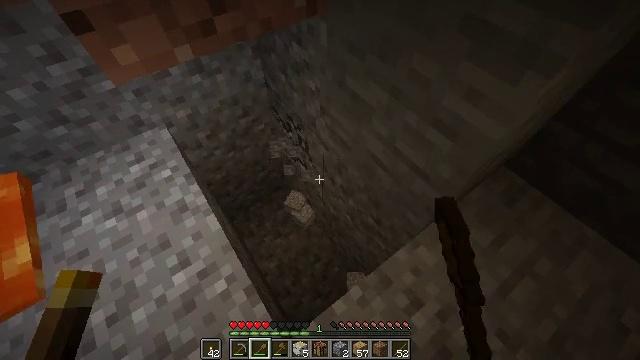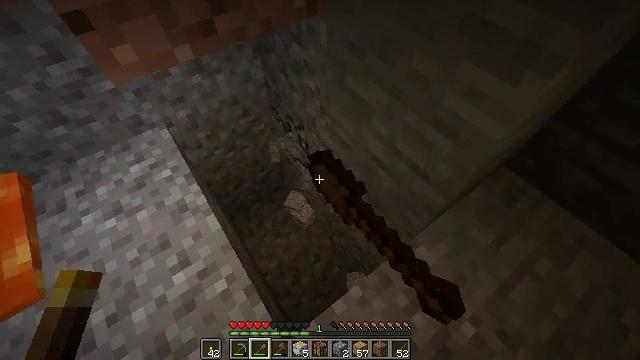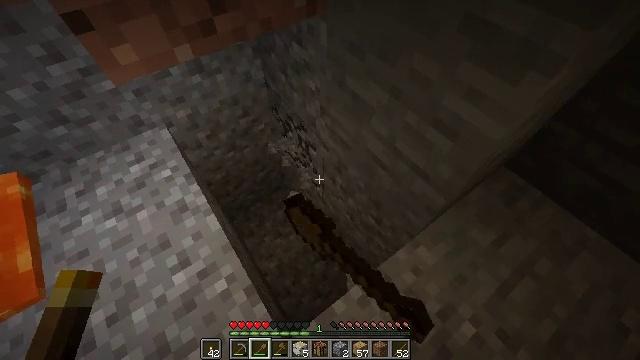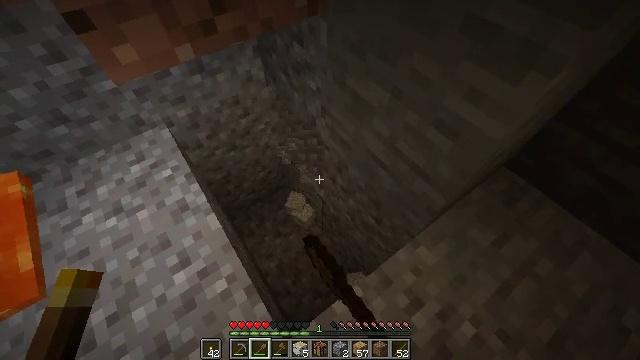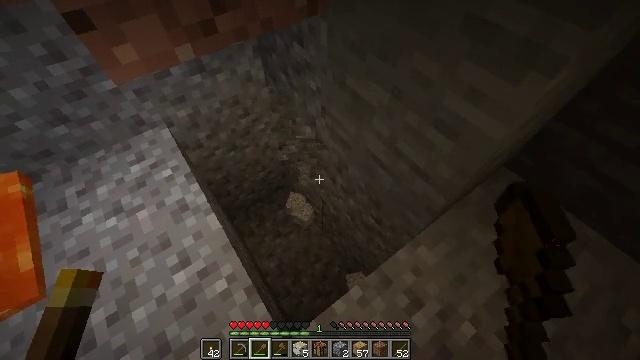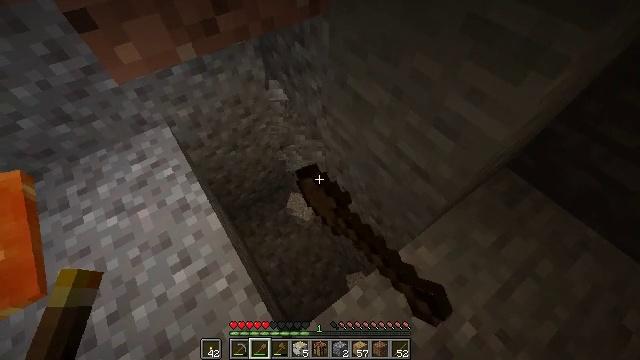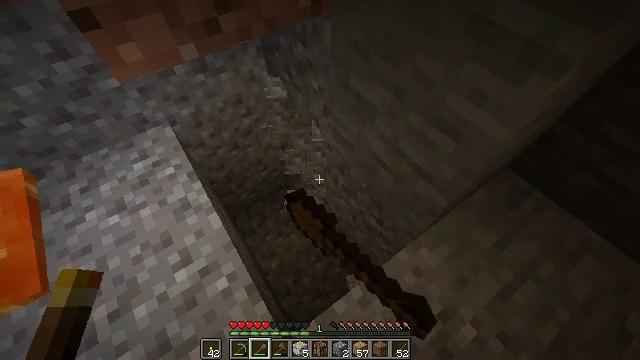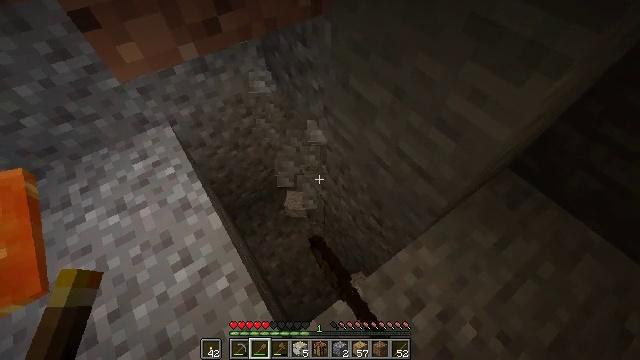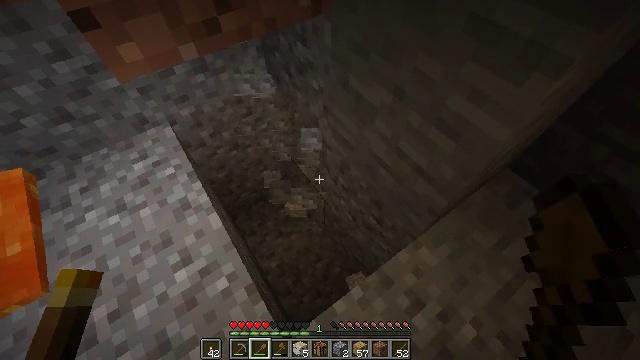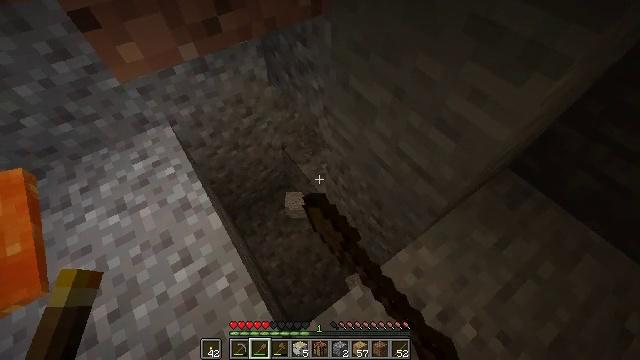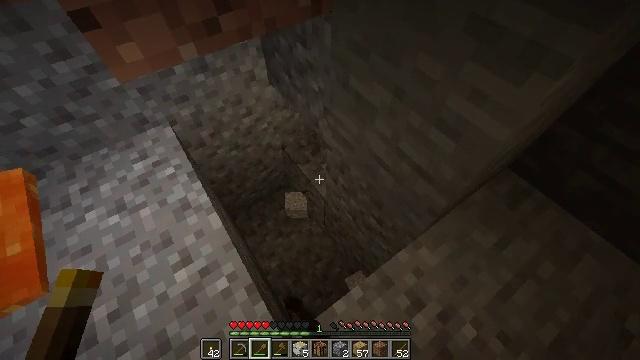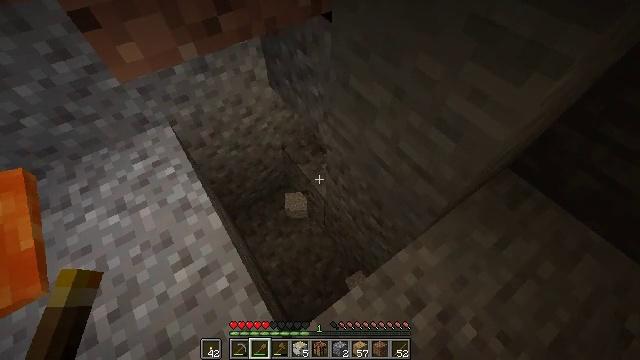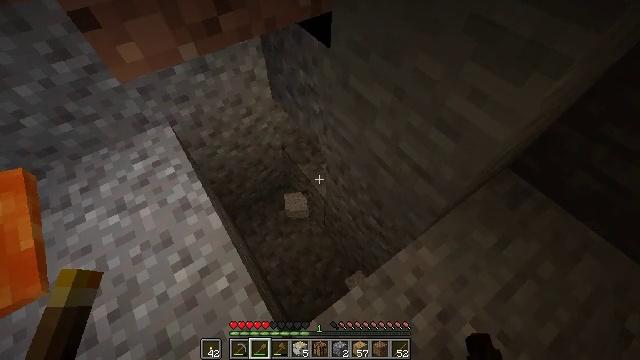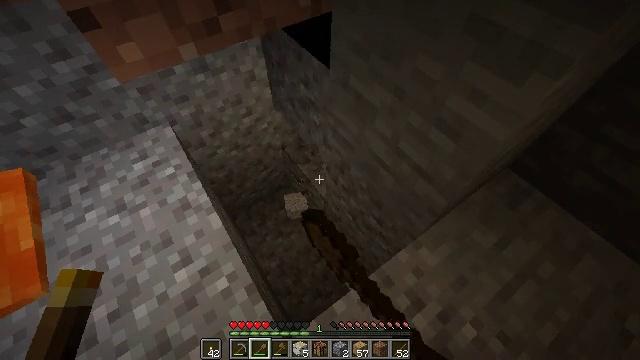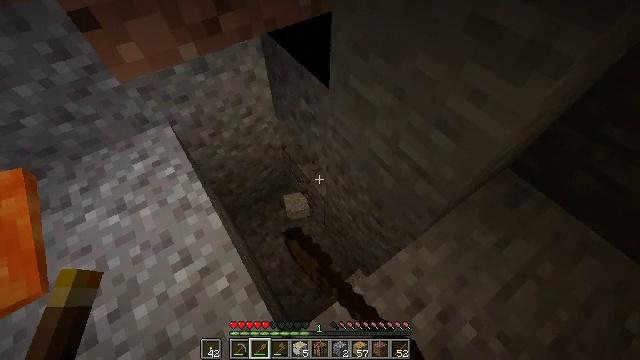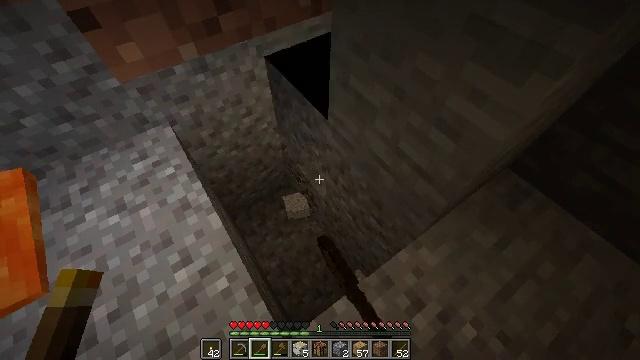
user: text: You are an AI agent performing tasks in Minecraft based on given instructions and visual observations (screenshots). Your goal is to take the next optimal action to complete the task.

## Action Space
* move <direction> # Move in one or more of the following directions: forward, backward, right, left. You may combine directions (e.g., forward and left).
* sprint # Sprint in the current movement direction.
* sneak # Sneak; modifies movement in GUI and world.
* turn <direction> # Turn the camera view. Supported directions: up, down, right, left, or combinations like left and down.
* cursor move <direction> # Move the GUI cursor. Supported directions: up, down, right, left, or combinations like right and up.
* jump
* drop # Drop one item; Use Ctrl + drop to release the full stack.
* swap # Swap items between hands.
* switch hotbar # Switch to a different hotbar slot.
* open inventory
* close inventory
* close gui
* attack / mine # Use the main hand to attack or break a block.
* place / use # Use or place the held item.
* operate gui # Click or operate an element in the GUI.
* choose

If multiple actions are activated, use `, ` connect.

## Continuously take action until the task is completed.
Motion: motion action
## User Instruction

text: Mine gravel from the ground.
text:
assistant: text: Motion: attack / mine
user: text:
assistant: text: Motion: attack / mine
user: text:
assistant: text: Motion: attack / mine
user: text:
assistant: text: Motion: attack / mine
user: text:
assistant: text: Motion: attack / mine
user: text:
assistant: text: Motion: attack / mine
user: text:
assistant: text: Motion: attack / mine
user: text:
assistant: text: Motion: attack / mine
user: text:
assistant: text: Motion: attack / mine
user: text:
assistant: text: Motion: attack / mine
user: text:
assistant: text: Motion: attack / mine
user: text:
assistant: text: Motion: attack / mine
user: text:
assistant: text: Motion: attack / mine
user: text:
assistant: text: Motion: attack / mine
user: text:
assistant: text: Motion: attack / mine
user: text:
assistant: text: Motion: attack / mine
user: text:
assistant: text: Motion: attack / mine
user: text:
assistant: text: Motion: attack / mine
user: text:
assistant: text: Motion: attack / mine
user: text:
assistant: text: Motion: attack / mine
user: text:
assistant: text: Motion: attack / mine
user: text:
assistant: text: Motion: attack / mine
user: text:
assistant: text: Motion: attack / mine
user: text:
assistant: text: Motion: attack / mine
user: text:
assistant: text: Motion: attack / mine
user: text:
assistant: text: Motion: attack / mine
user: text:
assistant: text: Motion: attack / mine
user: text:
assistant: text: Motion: attack / mine
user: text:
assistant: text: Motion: attack / mine
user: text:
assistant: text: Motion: attack / mine